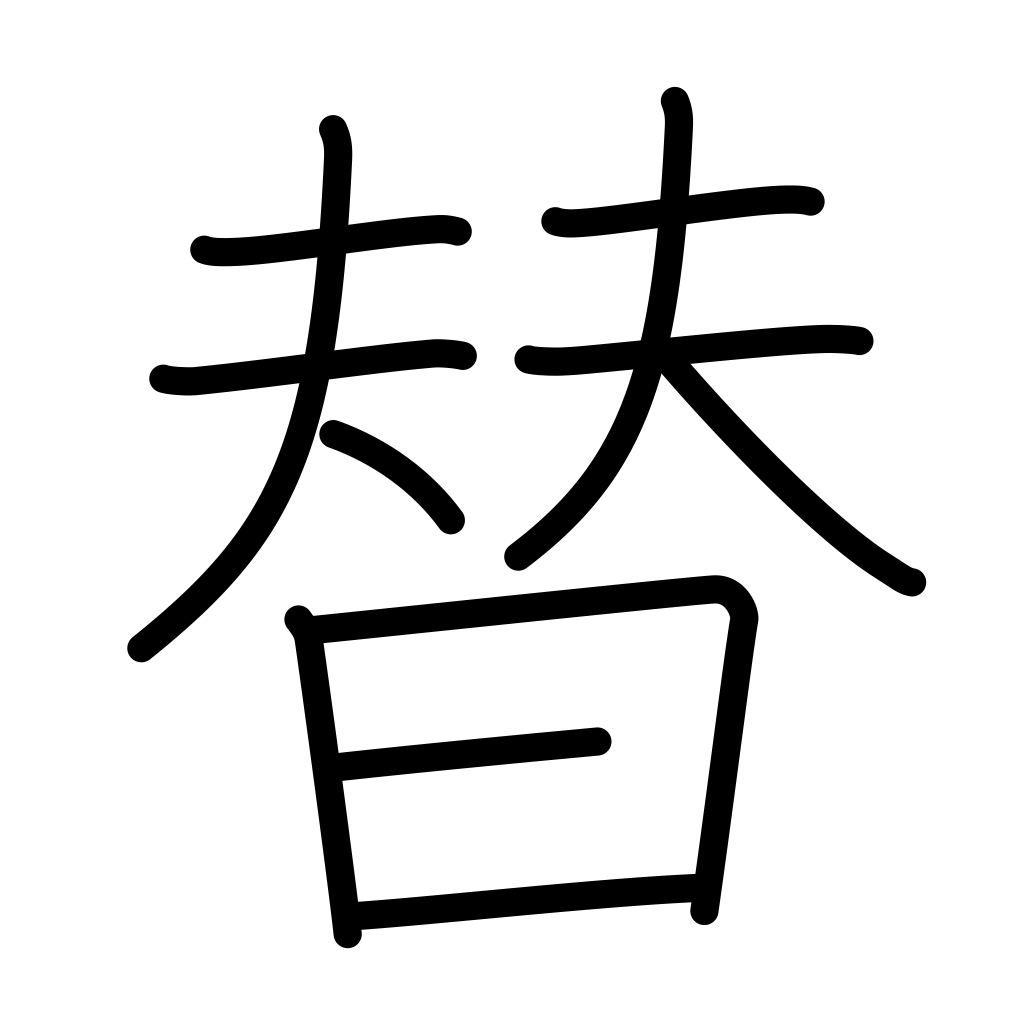
Meaning: exchange, spare, substitute, per-